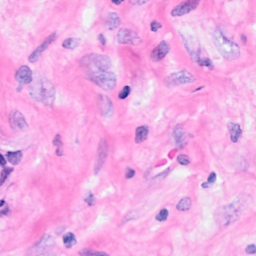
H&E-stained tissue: Breast